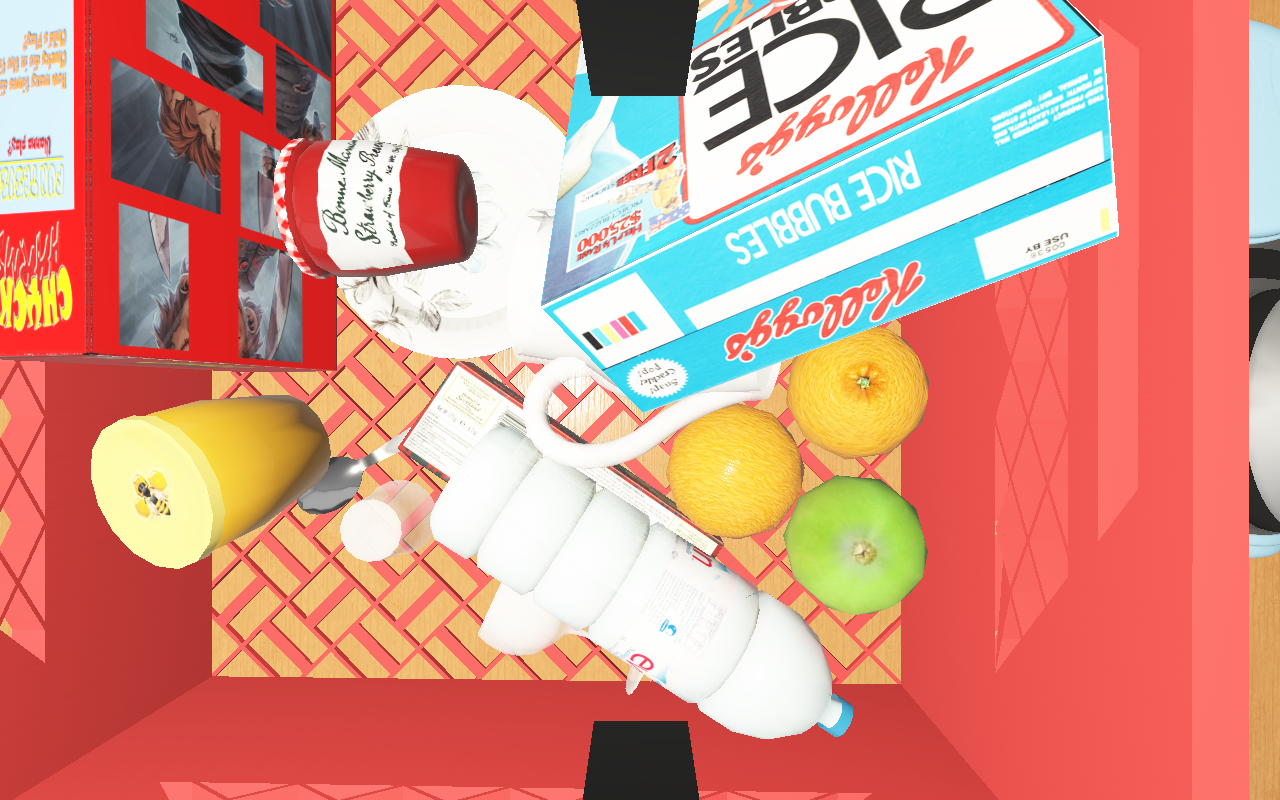
Objects in the scene:
carafe
apple
cereal box
cereal box